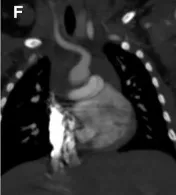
Craniofacial features and imaging results of the proband and father. Pulmonary artery CTA of the proband (4 M).
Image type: radiology (ct)